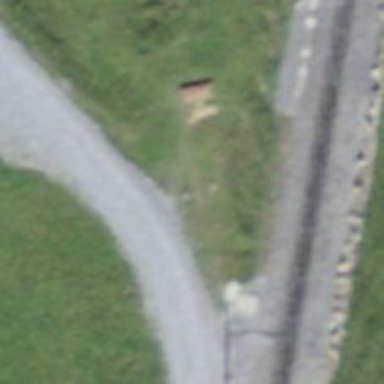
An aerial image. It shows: Brown bench.